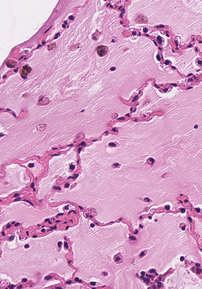
Tumor epithelial tissue: no
Tumor-associated stroma tissue: no
Normal tissue: yes